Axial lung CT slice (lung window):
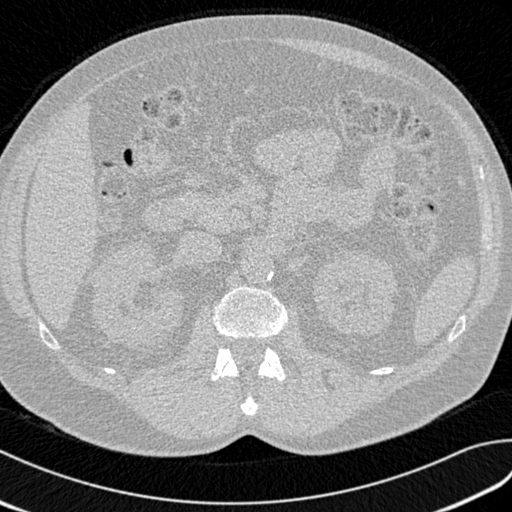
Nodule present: no